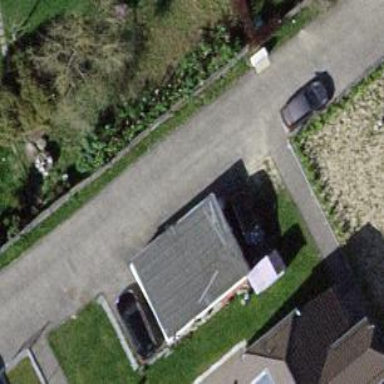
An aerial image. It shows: Garage.